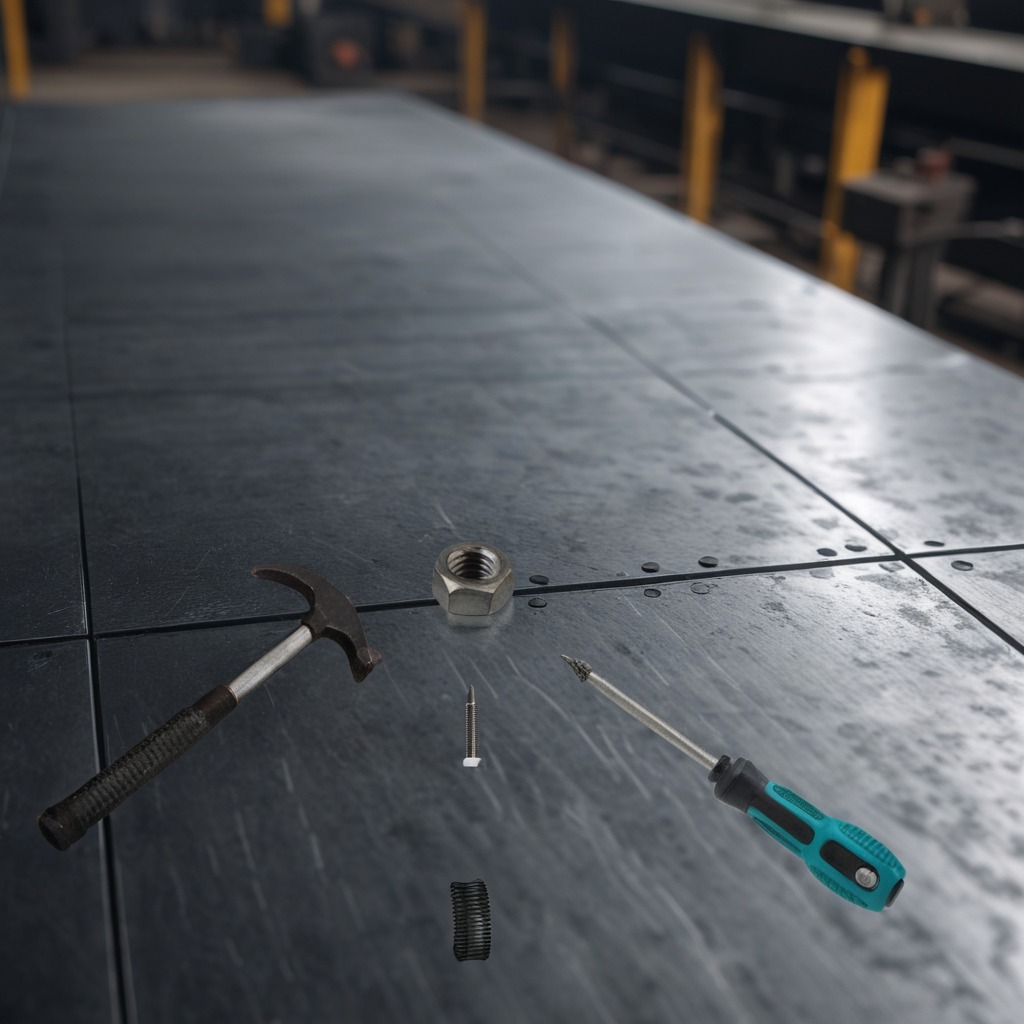
A hammer, a metal machine screw, a coiled metal spring, a screwdriver, and a metal nut are lying on the cold steel table.